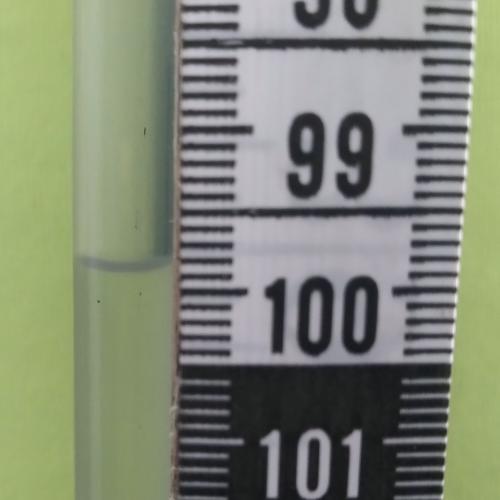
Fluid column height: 99.8 cm